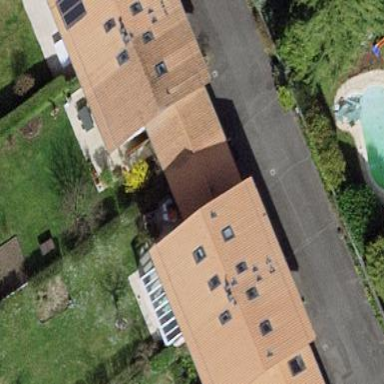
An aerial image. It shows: View of roof of building.